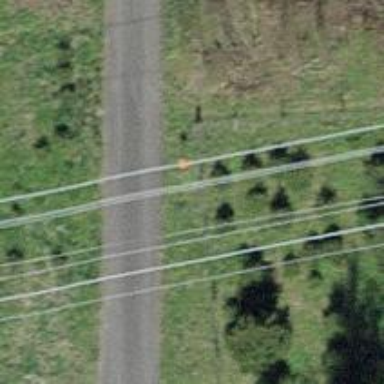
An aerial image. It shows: Pole with roof cover.